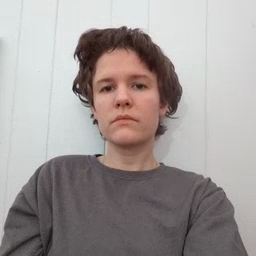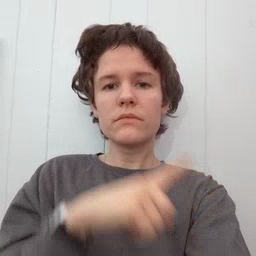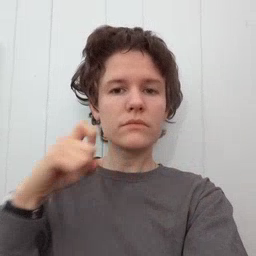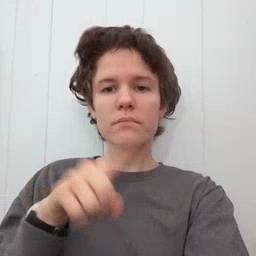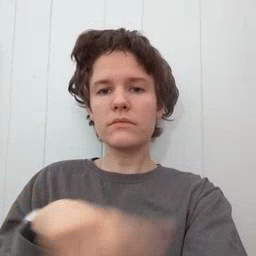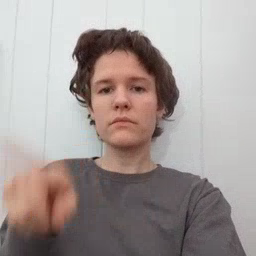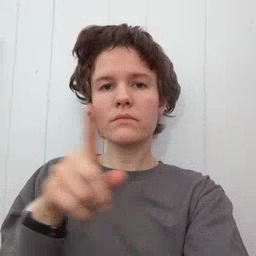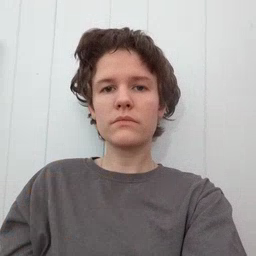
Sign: dryer